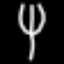
Label: fork